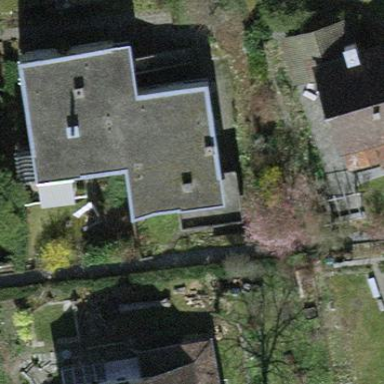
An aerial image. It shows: Flat-roofed apartment building.